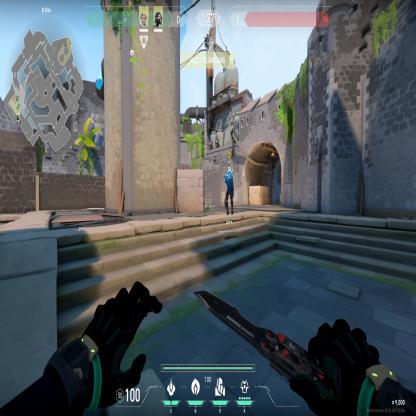
Label: teammate